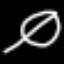
Label: leaf